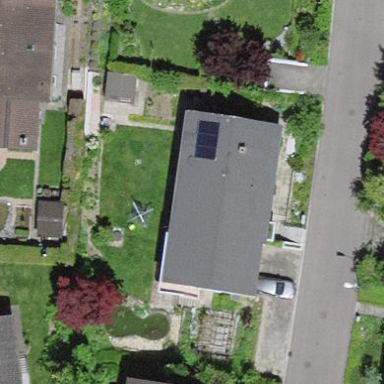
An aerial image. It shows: Simple house.